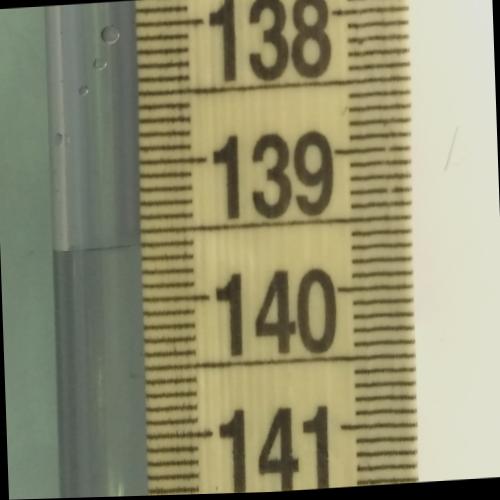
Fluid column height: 139.6 cm